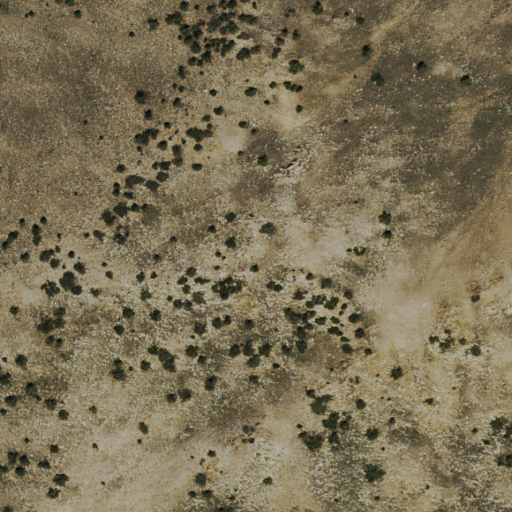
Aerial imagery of mountain in Nevada named Spanish Peak containing shrub and grassland